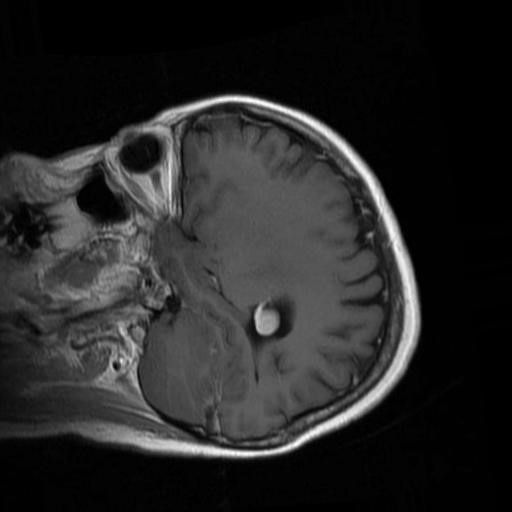
Label: brain_menin